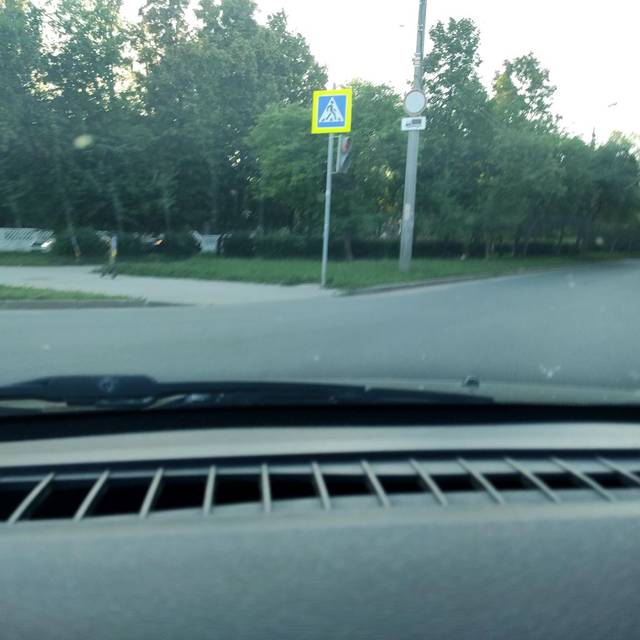
Region: Russia
Coordinates: 53.5, 49.415